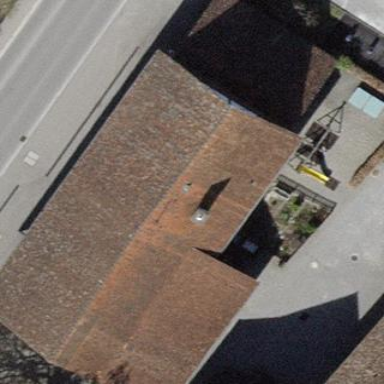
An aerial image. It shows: Gabled roof on farm auxiliary building.